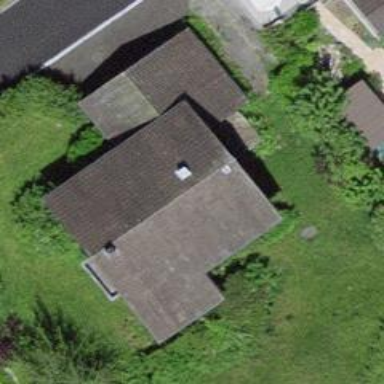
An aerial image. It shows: Detached building with gabled roof.